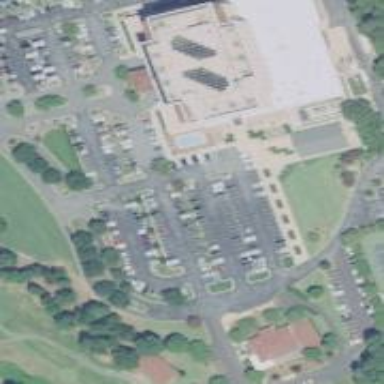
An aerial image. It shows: Commercial building used as hotel.